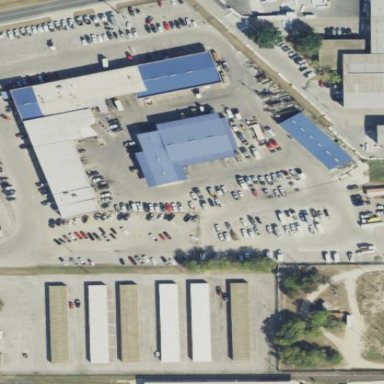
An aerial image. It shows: Building housing car shop.